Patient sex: M
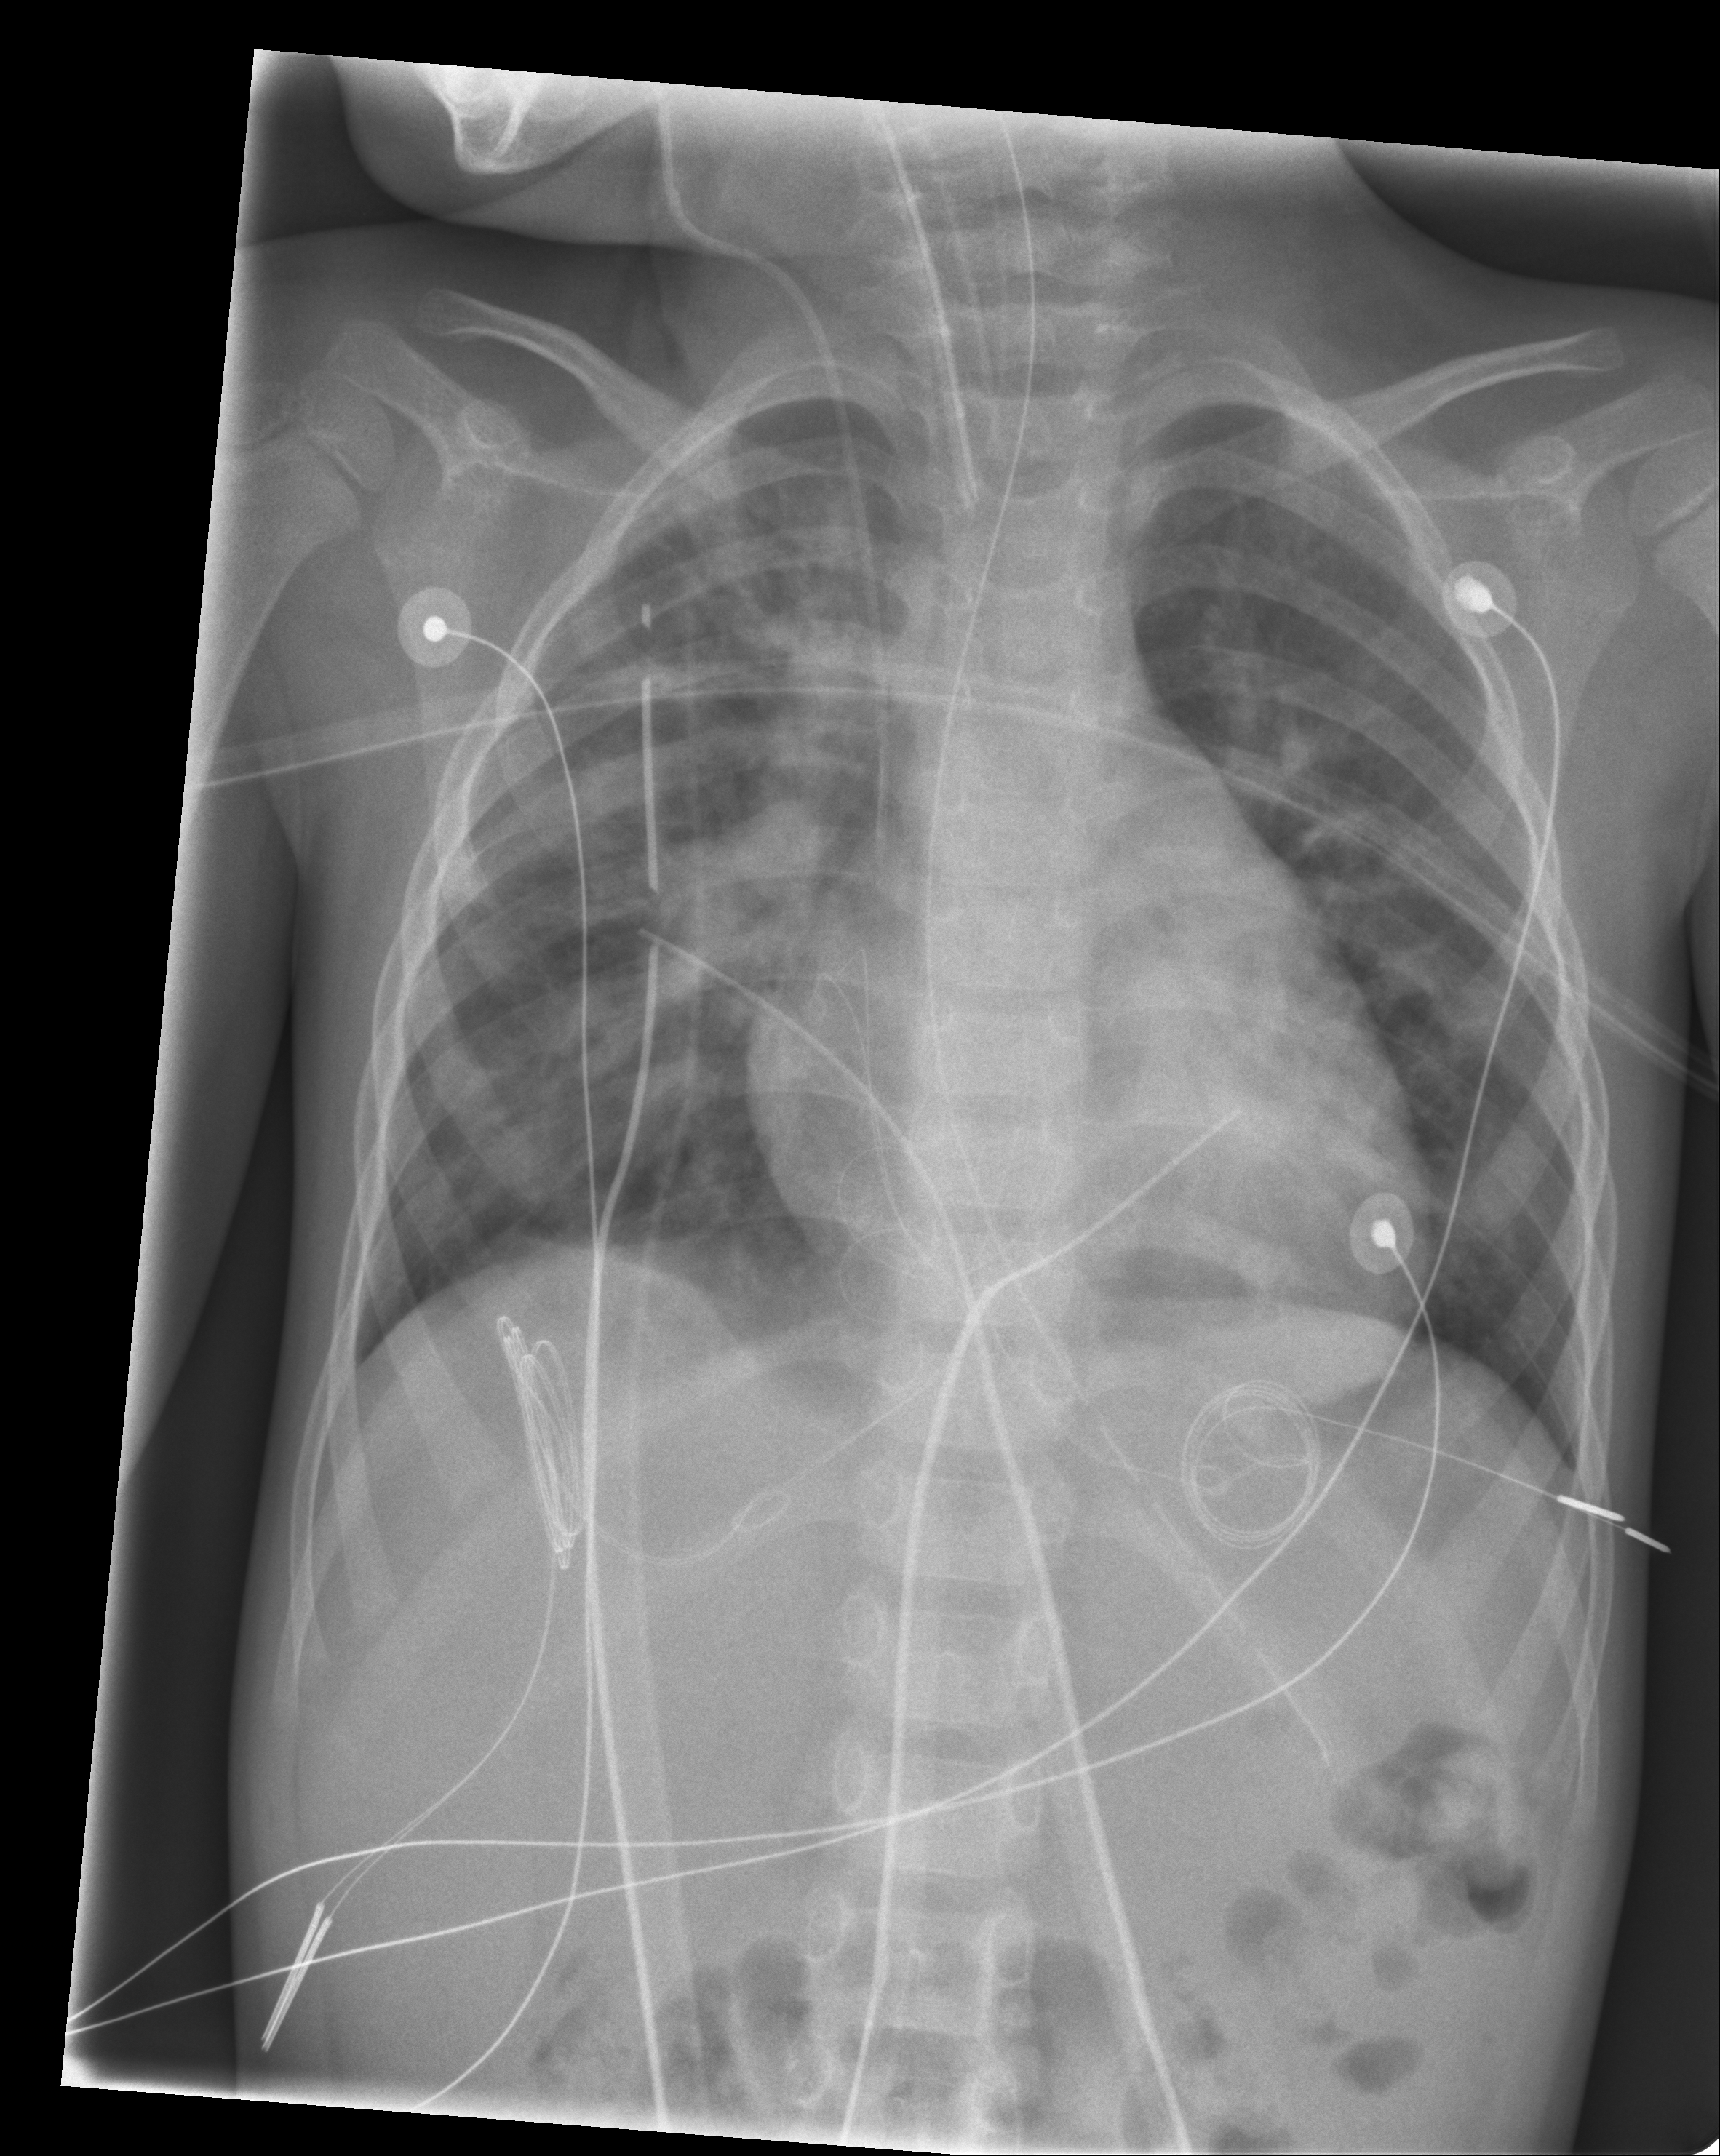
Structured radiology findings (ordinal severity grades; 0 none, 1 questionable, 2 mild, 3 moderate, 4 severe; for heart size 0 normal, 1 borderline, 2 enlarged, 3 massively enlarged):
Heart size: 0
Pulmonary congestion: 2
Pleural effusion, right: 0
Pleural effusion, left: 0
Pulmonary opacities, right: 2
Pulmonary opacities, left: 0
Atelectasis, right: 1
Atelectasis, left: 0